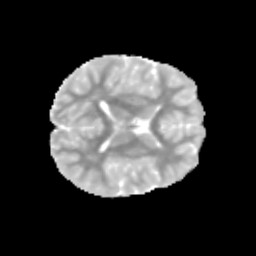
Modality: MD
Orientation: axial
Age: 9
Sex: male
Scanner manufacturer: siemens
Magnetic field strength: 3 T
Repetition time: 3.8 s
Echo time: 0.07 s